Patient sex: M
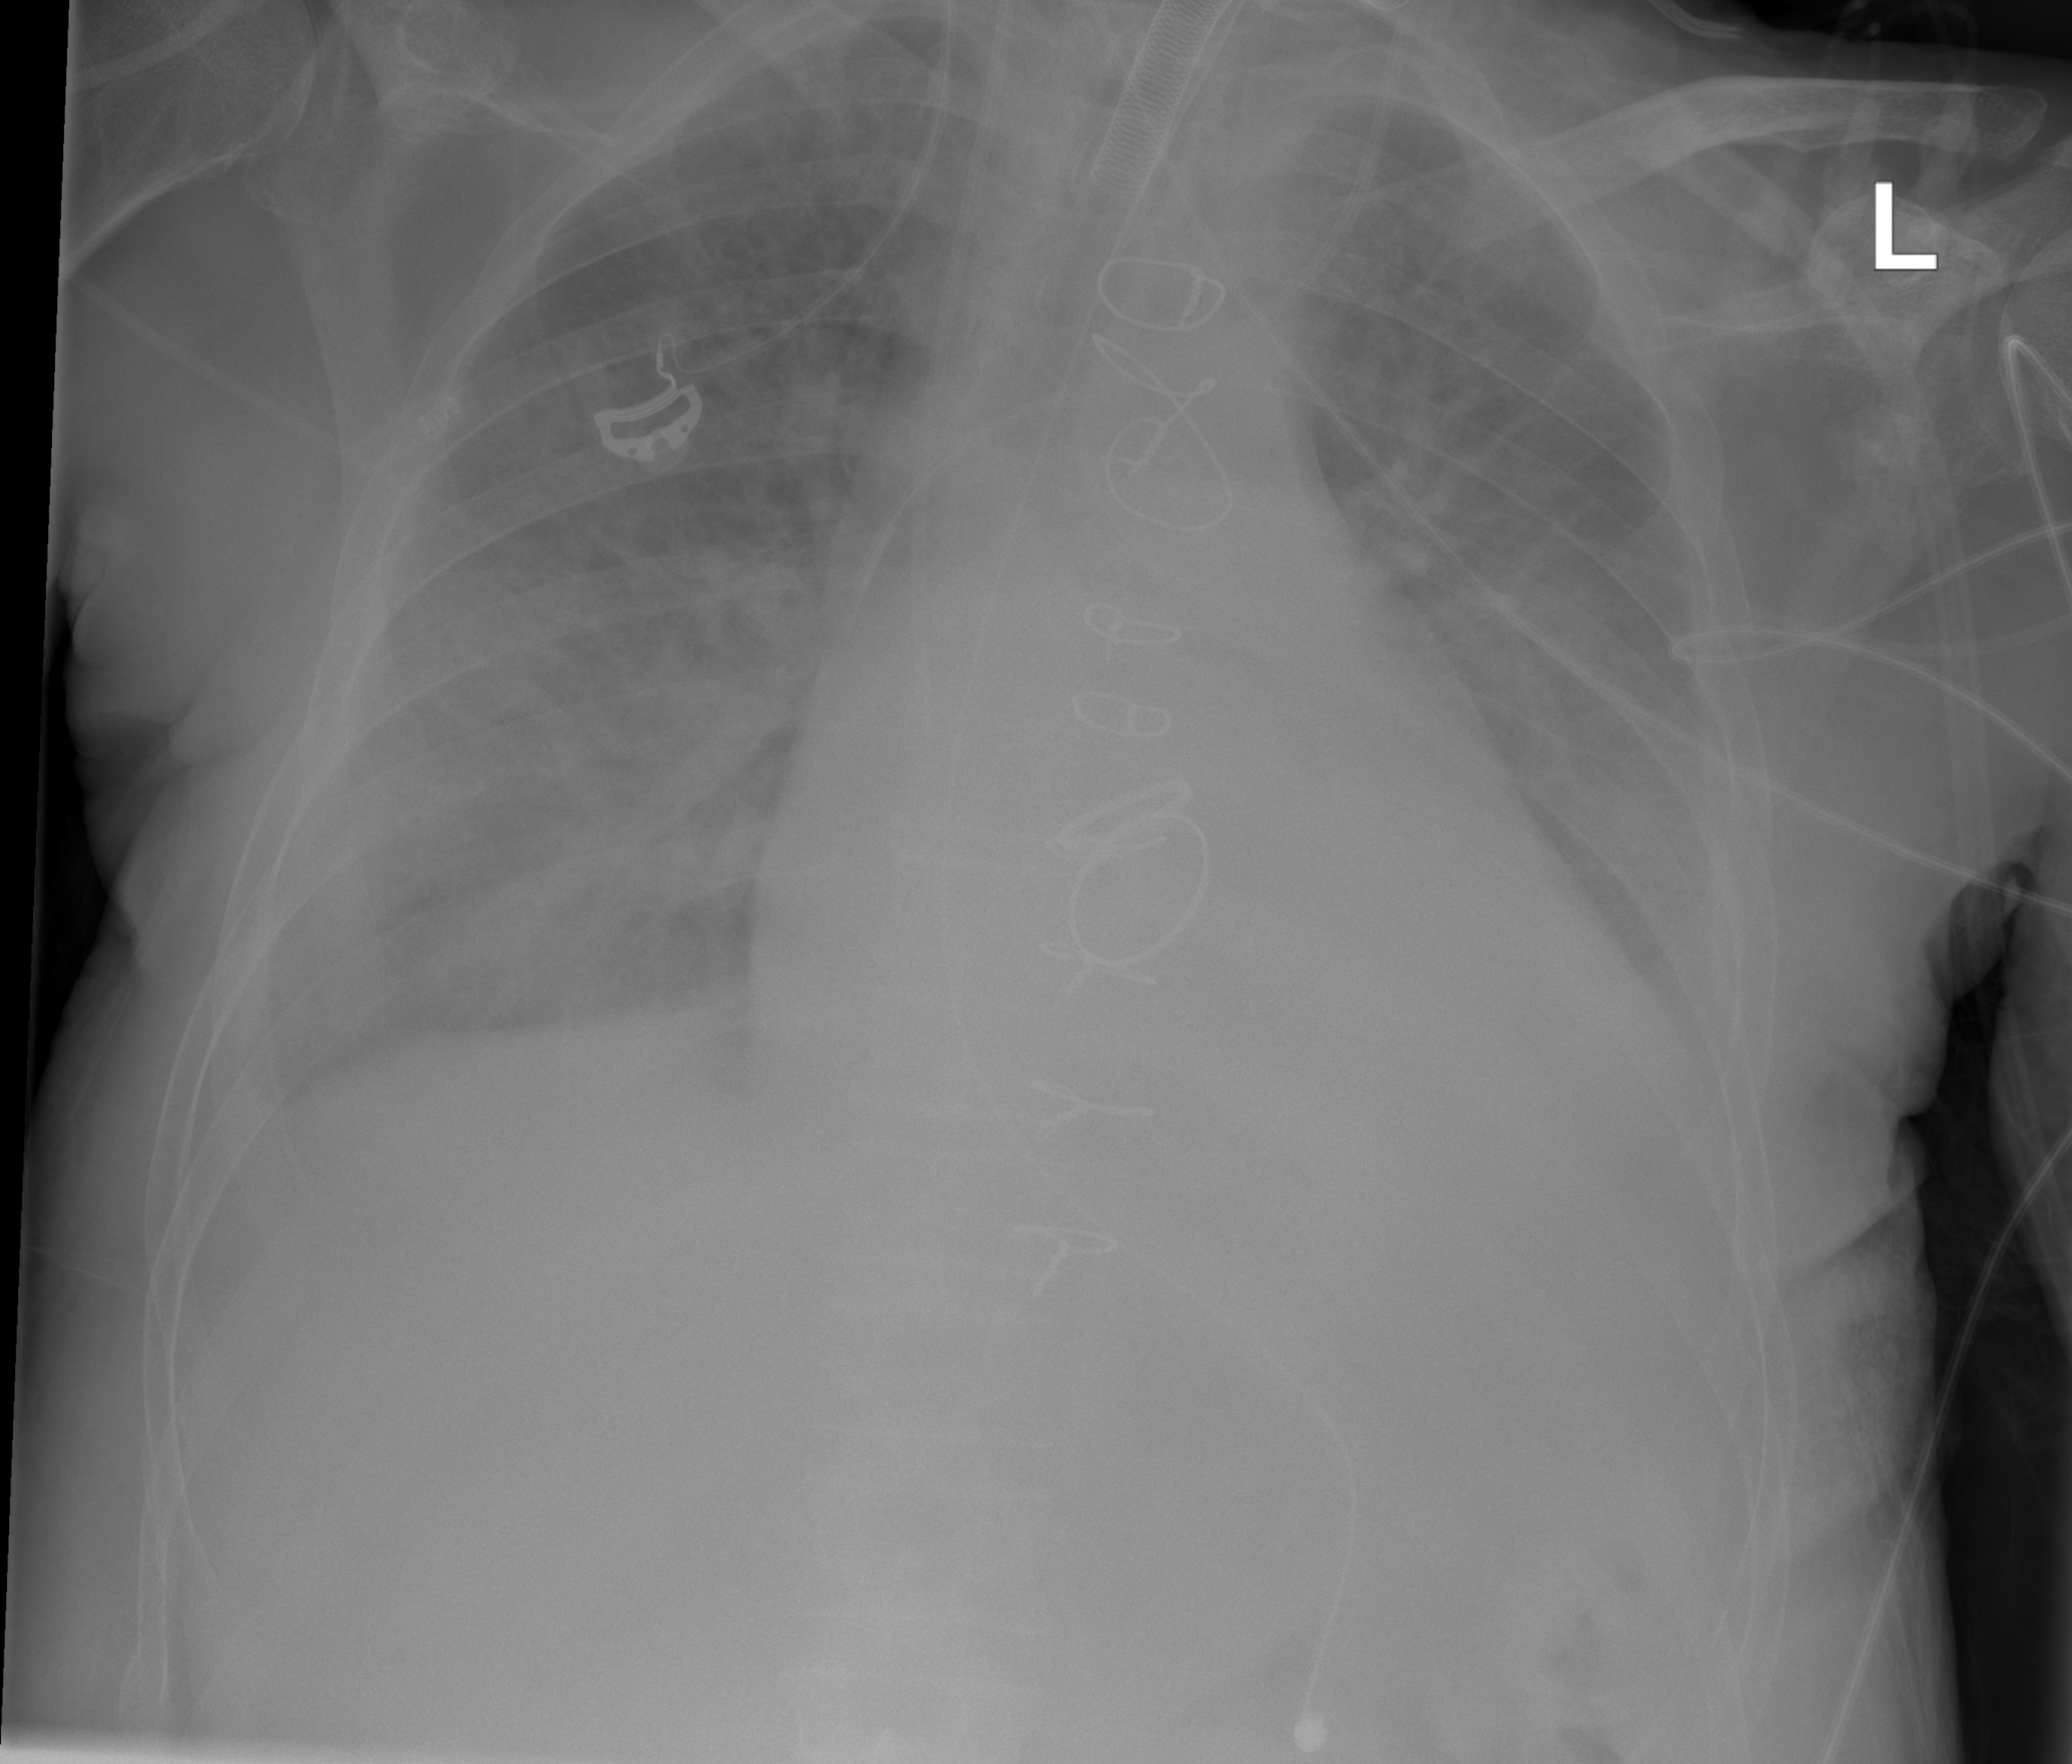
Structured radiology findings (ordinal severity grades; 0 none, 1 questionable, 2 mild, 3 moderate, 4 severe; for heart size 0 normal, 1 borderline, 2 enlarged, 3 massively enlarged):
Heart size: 2
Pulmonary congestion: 2
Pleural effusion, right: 2
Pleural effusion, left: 2
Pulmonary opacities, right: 1
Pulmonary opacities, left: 1
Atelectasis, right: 2
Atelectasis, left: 2